高二 · 代数
已知定义在 $R$ 上的函数 $f(x)$, 其导函数 $f^{\prime}(x)$ 的图像如图所示, 则下列叙述正确的是

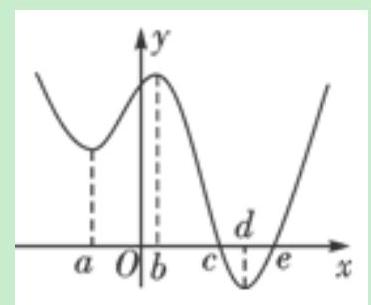
A. $f(b)>f(c)>f(d)$
B. $f(b)>f(a)>f(e)$
C. $f(c)>f(b)>f(a)$
D. $f(c)>f(e)>f(d)$
答案: C
解析: 解答: 由导数的图像可知, 在 $(-\infty, c]$ 上导函数 $f^{\prime}(x)>0$, 所以函数 $f(x)$ 在 $(-\infty, c]$上是增函数, 又因为 $c>b>a$, 所以 $f(c)>f(b)>f(a)$, 故选 C.

分析: 本题主要考查了函数的单调性与导数的关系, 解决问题的关键是根据函数图像结合导数的意义分析即可.